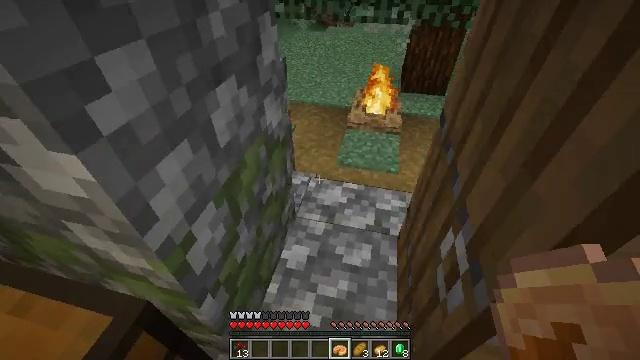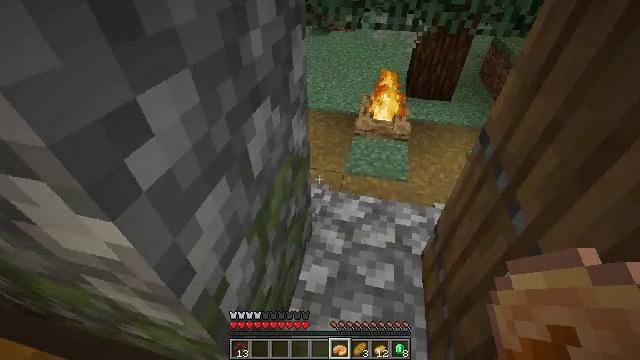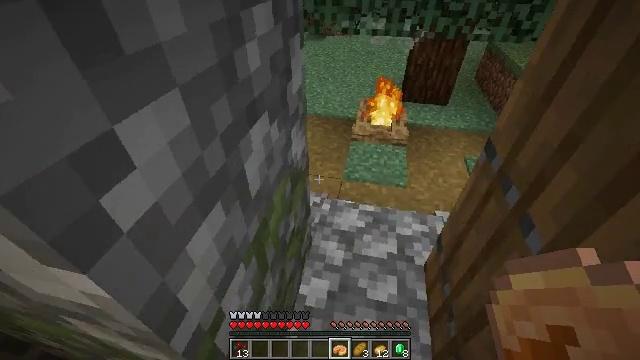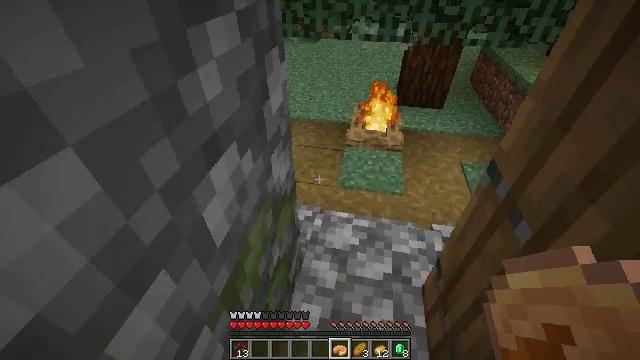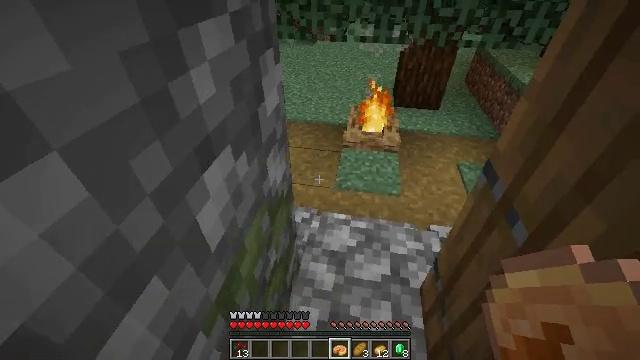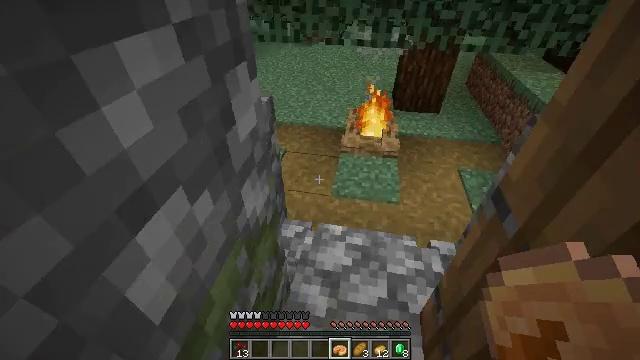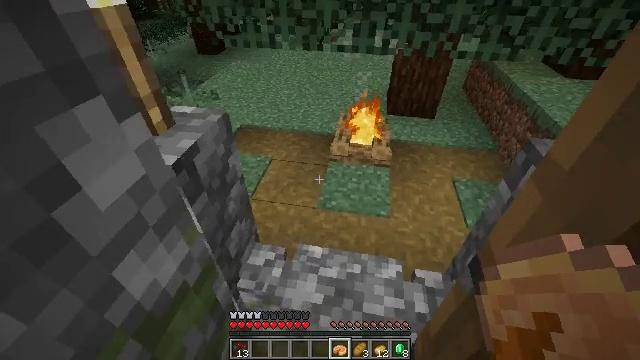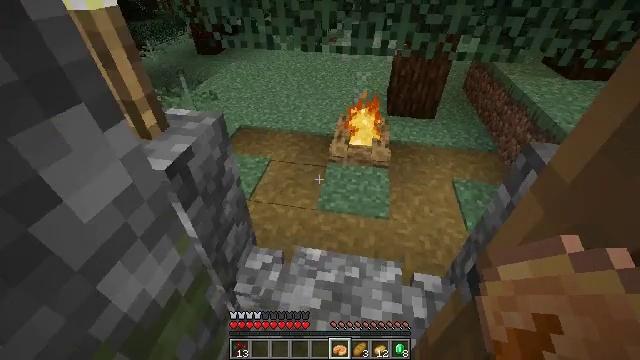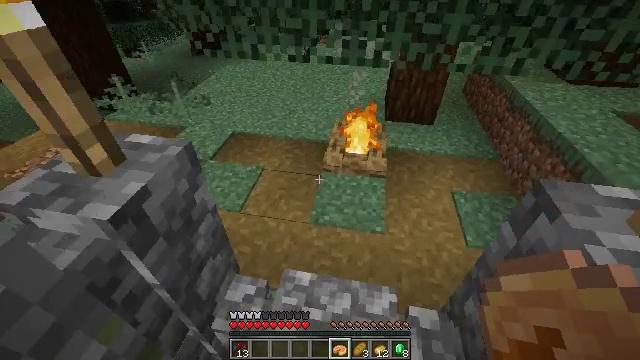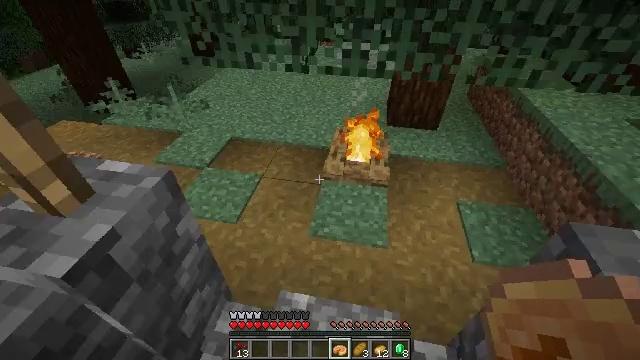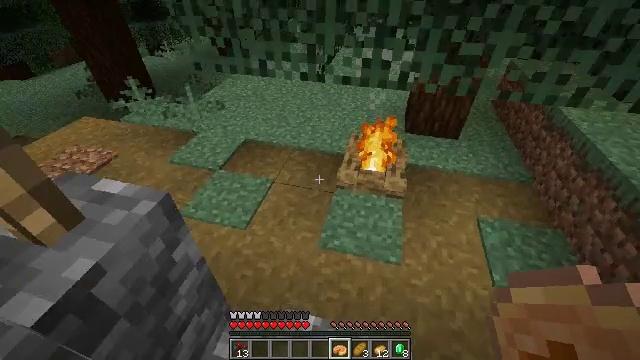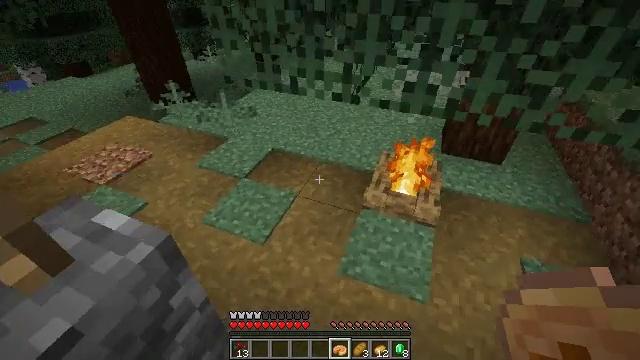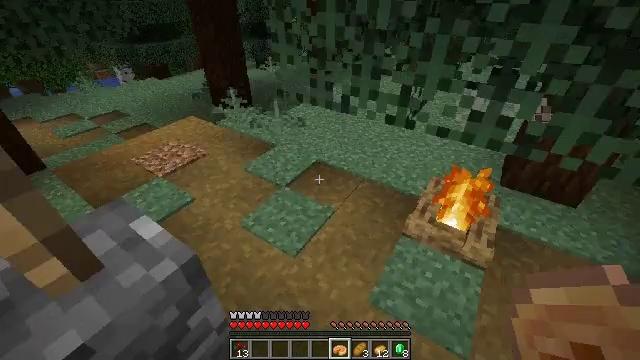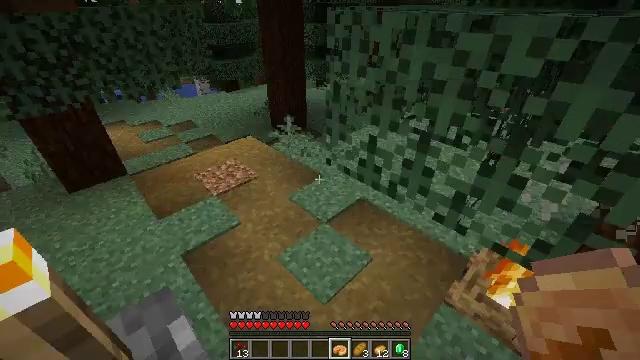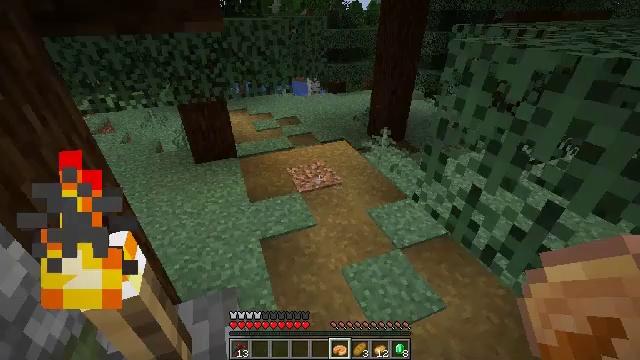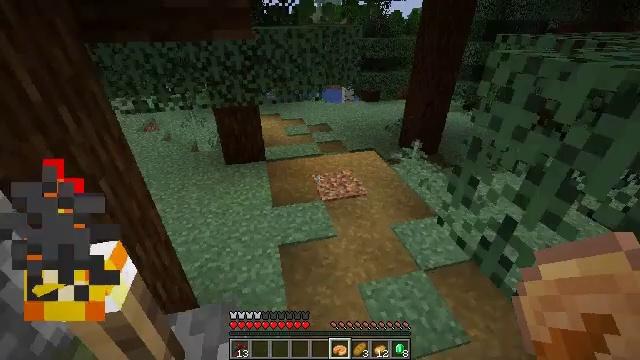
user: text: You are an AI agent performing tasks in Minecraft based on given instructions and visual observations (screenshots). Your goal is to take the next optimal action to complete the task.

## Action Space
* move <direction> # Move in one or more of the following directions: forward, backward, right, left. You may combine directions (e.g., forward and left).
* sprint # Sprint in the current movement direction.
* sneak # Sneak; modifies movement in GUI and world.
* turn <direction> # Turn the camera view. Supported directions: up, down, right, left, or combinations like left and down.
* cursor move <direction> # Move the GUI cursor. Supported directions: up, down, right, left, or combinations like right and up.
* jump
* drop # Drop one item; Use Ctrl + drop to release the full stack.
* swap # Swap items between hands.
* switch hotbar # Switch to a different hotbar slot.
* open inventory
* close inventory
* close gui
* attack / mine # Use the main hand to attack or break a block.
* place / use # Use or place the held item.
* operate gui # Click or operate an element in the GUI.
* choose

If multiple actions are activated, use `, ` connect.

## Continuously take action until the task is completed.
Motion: motion action
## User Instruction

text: Gather the purple carpet by attacking it.
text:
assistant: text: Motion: move forward and move left
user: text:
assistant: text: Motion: move forward and move left
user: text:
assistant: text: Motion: move forward and move left, turn right
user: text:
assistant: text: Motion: move forward
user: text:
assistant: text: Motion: move forward and move right
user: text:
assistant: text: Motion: move forward and move right
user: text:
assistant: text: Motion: move forward and move right
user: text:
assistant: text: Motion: move forward and move right
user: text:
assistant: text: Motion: move forward and move right
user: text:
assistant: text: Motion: move forward, turn left
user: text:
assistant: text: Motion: move forward, turn left and up
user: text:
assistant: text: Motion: move forward, turn left and up
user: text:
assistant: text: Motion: move forward, turn left and up
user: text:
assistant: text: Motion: move forward, turn left
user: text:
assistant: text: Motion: move forward, turn left and up
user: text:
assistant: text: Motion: move forward, turn left and up
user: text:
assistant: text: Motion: move forward
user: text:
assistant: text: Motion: move forward and move right
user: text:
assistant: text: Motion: move forward and move right, turn up
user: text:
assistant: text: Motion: move forward and move right, turn left and up
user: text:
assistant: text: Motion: move forward and move right, turn left and up
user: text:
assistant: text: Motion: move forward and move right, turn left and up
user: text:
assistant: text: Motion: move forward, turn left and up
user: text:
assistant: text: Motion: move forward, turn left and up
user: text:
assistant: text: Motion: move forward, turn left and up
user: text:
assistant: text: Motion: move forward, turn left
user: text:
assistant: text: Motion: move forward, turn left
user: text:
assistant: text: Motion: move forward, turn left
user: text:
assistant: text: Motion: move forward
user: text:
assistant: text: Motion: move forward